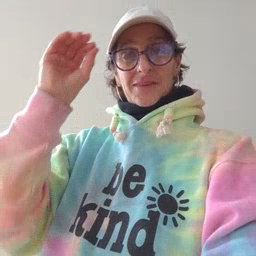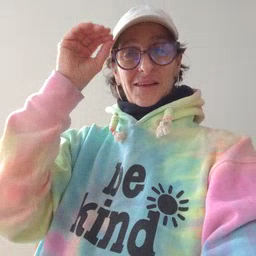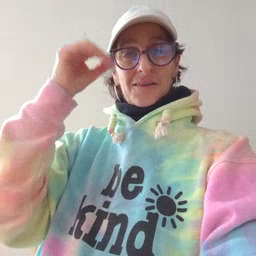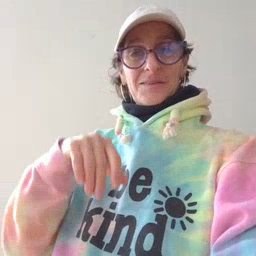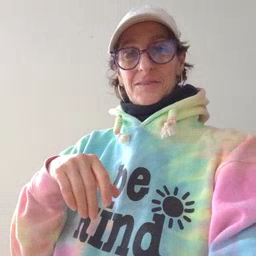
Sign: owl